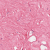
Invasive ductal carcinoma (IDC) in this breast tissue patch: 0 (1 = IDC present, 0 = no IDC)